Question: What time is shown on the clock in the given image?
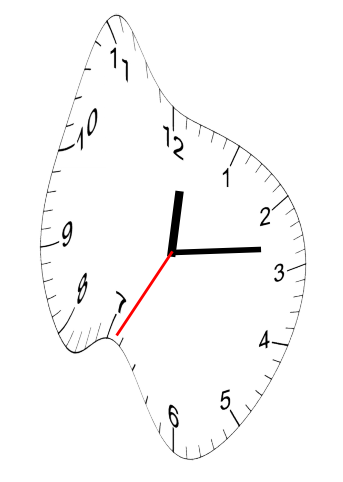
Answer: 12:13:35